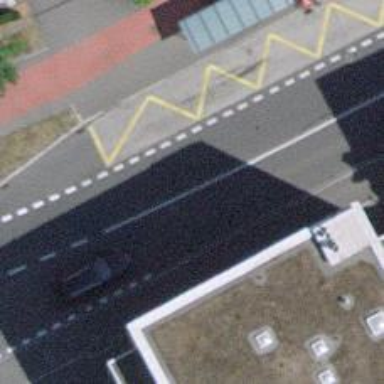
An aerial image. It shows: Bus stop with stop position for public transport.